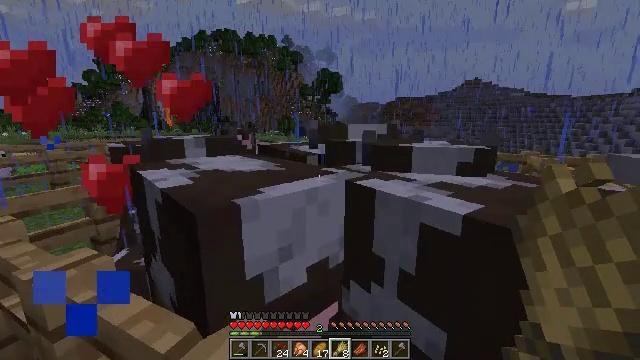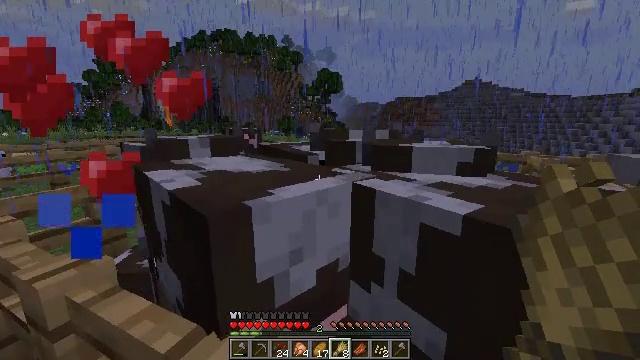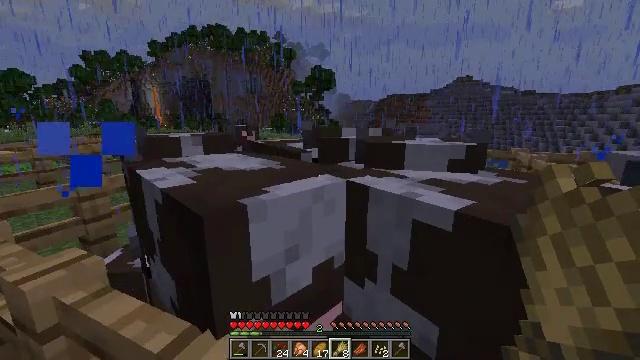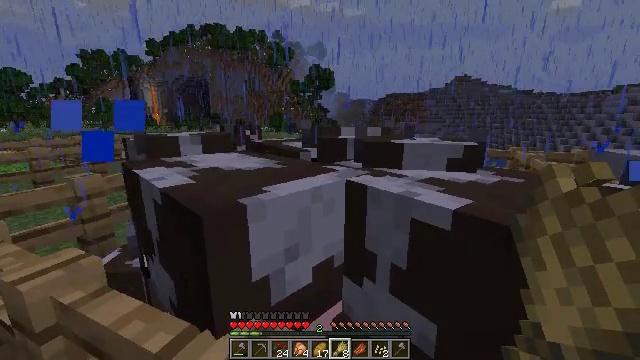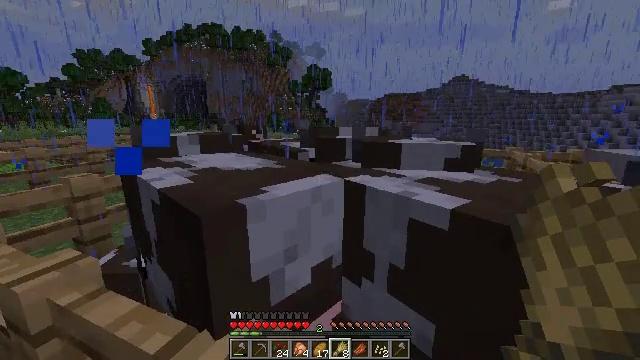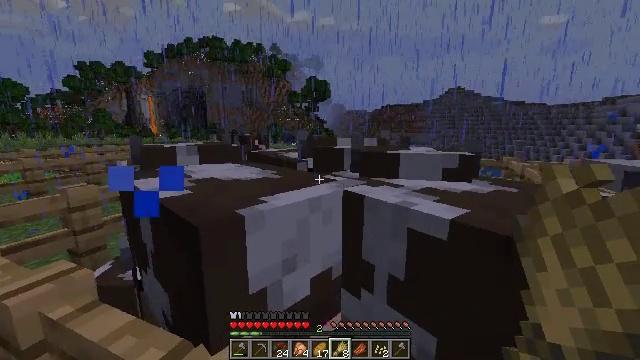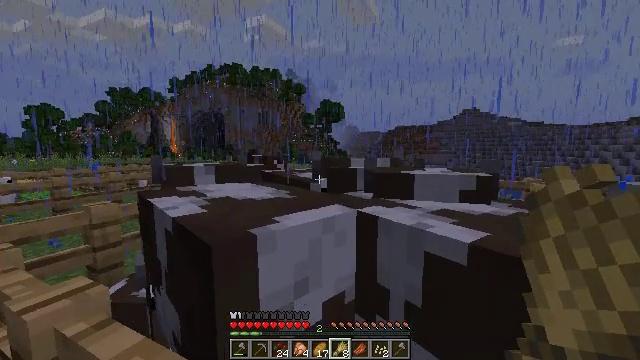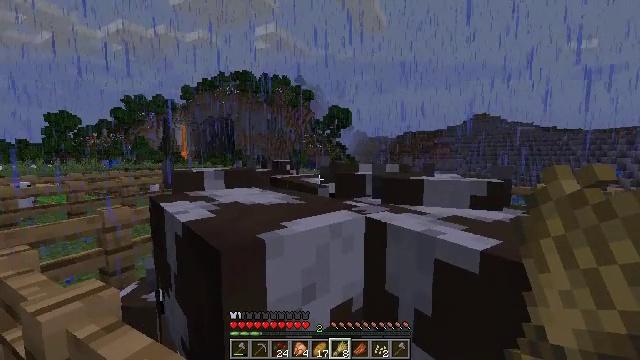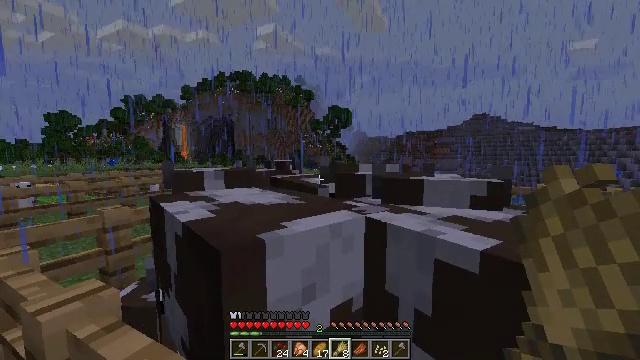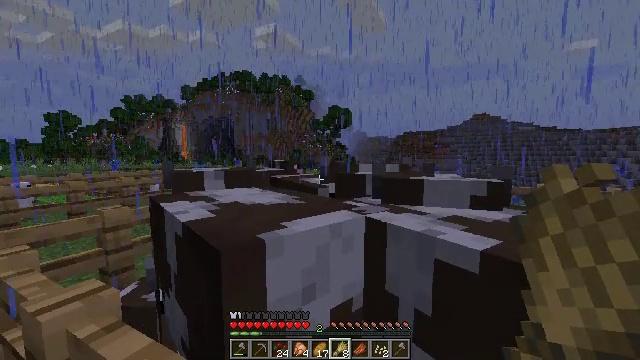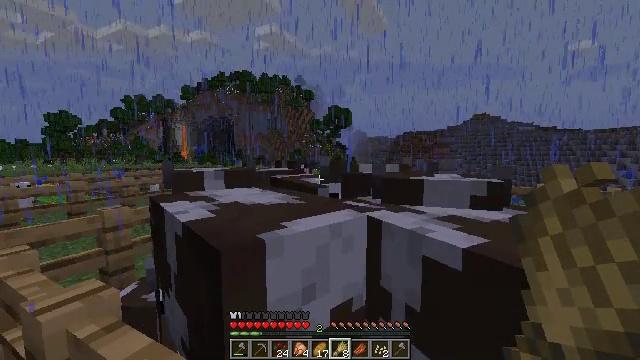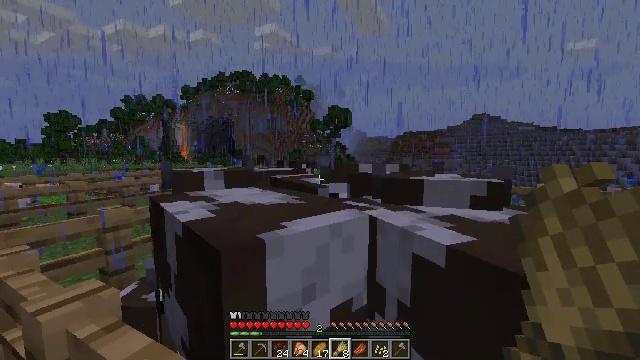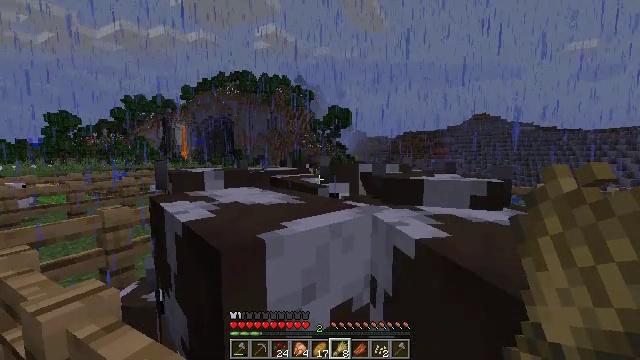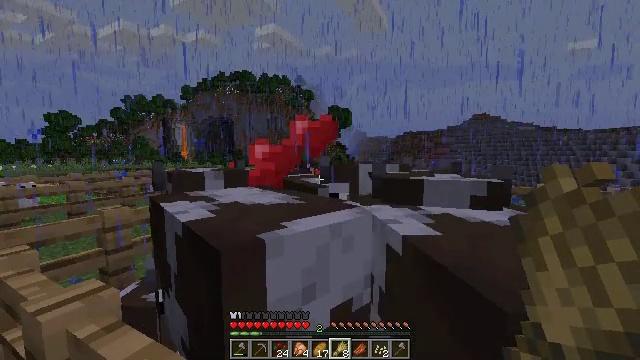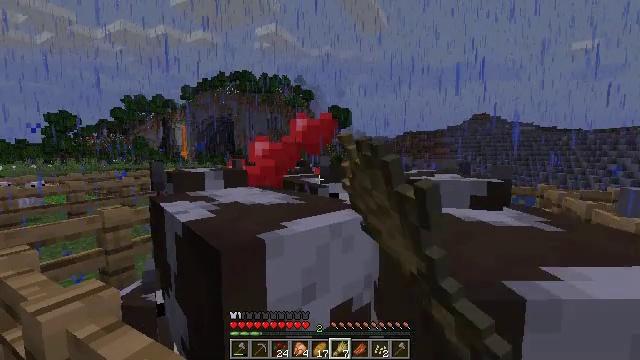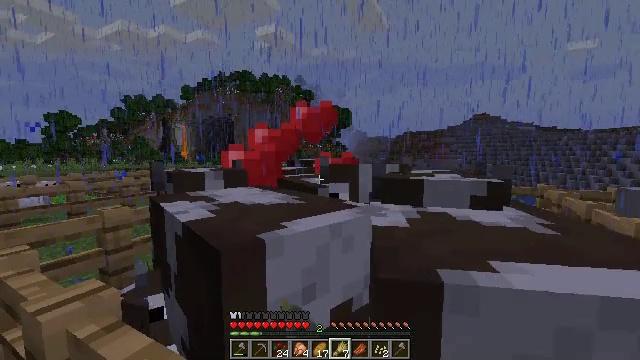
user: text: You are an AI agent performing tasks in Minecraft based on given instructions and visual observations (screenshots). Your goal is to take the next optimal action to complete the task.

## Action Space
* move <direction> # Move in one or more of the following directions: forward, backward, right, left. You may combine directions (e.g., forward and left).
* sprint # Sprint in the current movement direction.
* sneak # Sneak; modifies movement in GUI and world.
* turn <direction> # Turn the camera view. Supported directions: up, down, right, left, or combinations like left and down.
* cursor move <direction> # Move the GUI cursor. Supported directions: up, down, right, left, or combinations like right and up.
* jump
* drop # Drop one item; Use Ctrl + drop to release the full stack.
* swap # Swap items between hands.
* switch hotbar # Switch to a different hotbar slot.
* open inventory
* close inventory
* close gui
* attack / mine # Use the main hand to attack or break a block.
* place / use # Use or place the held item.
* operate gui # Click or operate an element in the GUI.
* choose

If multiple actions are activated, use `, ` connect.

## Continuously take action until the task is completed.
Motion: motion action
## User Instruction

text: Drop rotten flesh.
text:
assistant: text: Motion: no_op
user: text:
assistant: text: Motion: turn right
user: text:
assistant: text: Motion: no_op
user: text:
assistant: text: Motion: no_op
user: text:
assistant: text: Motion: turn up
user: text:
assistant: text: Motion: turn left and up
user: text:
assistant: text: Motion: turn left and up
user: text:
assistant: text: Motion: use / place
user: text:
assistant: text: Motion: use / place
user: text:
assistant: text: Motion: use / place
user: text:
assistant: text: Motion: no_op
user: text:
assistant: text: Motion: no_op
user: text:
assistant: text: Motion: no_op
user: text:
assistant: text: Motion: no_op
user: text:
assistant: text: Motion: no_op
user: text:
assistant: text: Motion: no_op
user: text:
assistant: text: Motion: no_op
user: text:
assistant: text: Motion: no_op
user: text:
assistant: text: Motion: no_op
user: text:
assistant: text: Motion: no_op
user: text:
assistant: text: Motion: turn right and down
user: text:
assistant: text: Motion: turn right and down
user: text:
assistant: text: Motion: move right, turn right and down
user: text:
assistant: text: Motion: move right, turn right
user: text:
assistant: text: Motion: move right
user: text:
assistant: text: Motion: move right
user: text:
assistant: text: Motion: move forward and move right
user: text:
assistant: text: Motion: move forward and move right
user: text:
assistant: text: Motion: move forward and move right
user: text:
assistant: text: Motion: move forward and move right